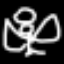
Label: angel